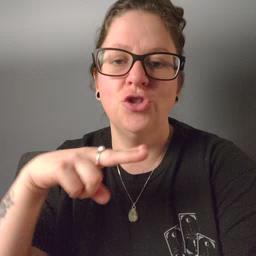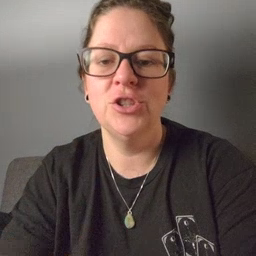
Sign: chair